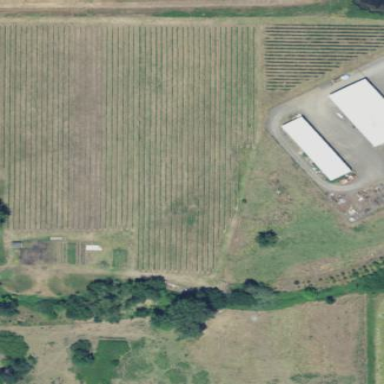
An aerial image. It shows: Vineyard growing grapes.